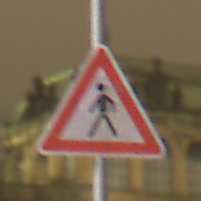
Verkehrszeichen: FussgaengerRechts
Umgebung: Outdoor, Urban
Tageszeit: Night
Wetter: Overcast
Licht: Artificial
Jahreszeit: NotSpecified
Kontrast: HighContrast